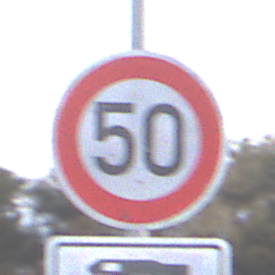
Verkehrszeichen: Geschwindigkeit50
Zusatzzeichen unten: HinweisDurchSinnbild23
Umgebung: Outdoor, Suburban
Tageszeit: SunriseSunset
Wetter: Clear
Licht: Natural
Jahreszeit: NotSpecified
Kontrast: LowContrast